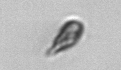
Label: Cryptophyta